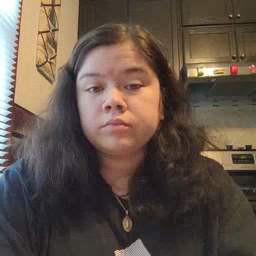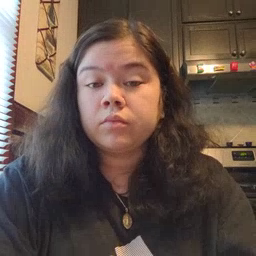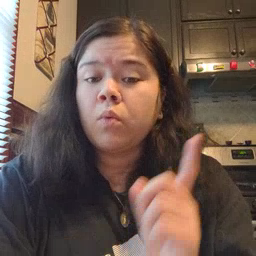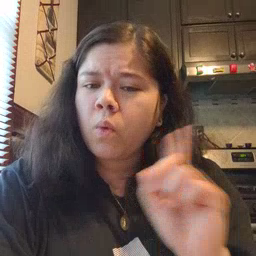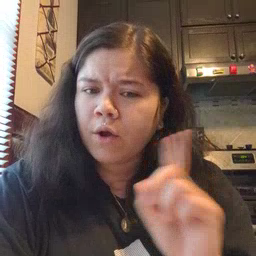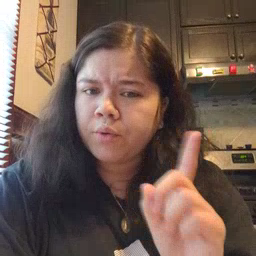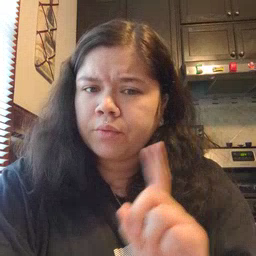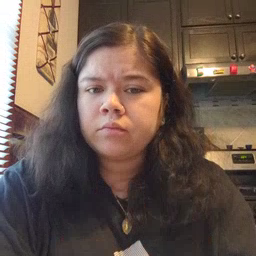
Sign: where